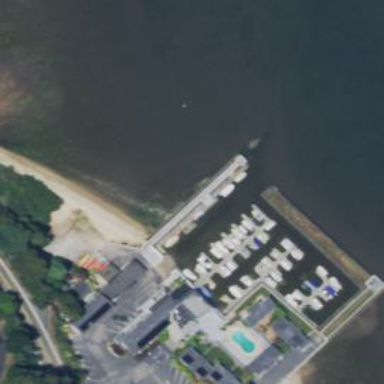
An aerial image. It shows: Marina on leisure land.